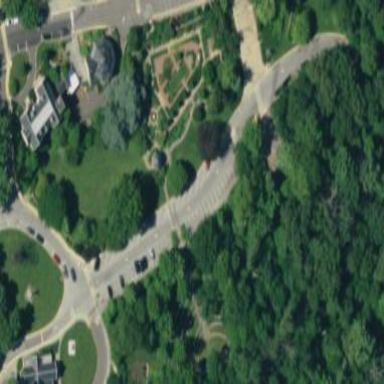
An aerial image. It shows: Public garden.